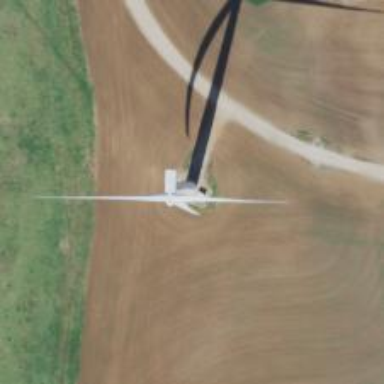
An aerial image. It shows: Wind generator with horizontal axis. The generator is wind turbine.